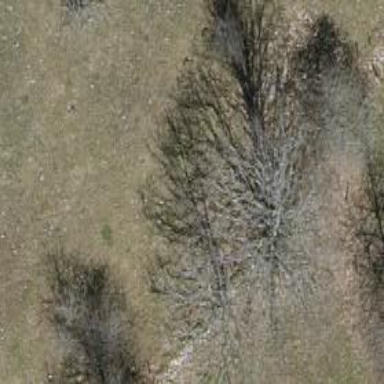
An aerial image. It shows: Row of trees in natural setting.